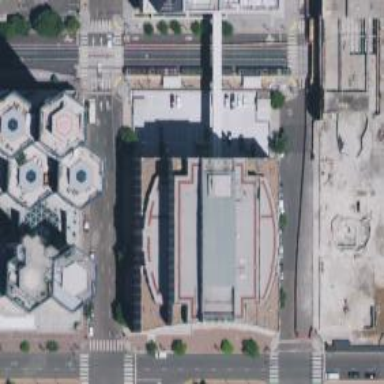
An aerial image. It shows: Courthouse building.